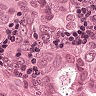
Metastatic tissue present: yes